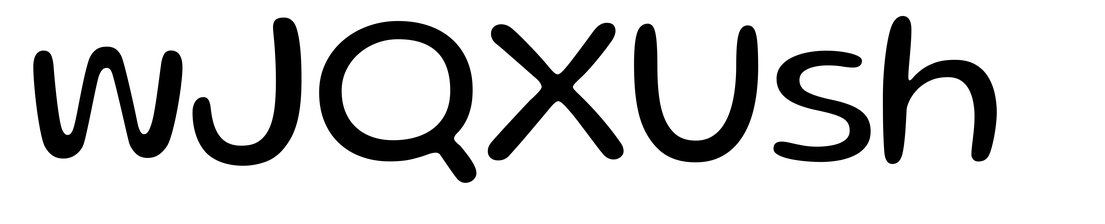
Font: Gluten_Light